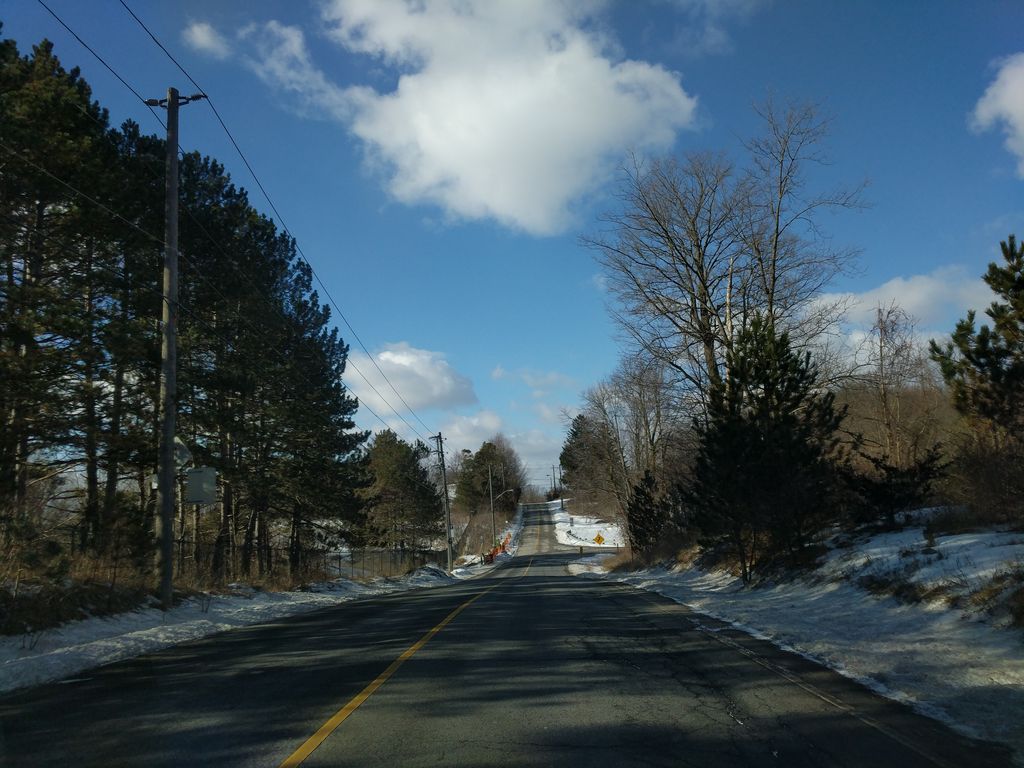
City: toronto